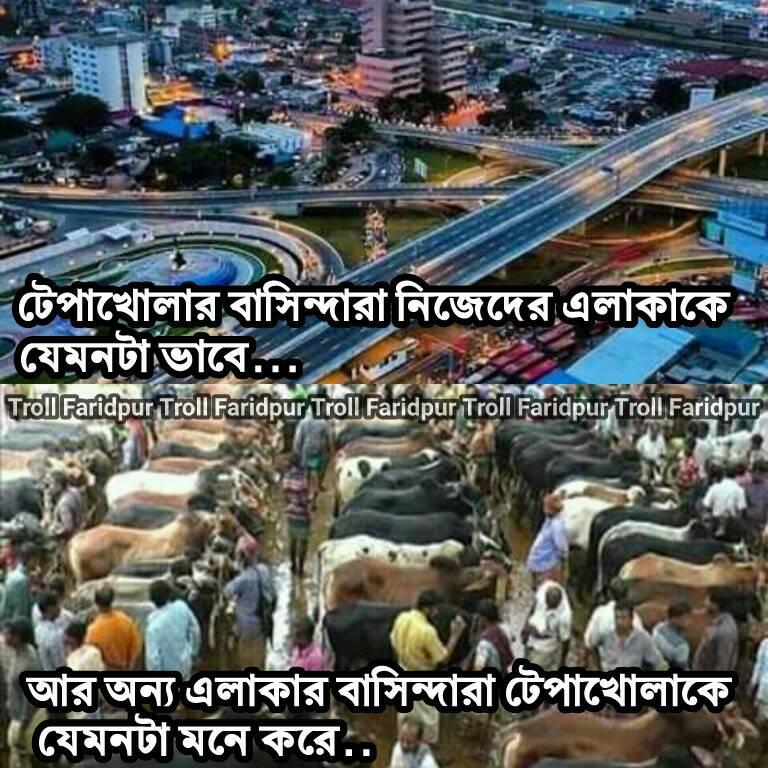
Caption: টেপাখোলার বাসিন্দারা নিজেদের এলাকাকে যেমনটা ভাবে ...    আর অন্য এলাকার বাসিন্দারা টেপাখোলাকে যেমনটা মনে করে ...
Label: non-hate